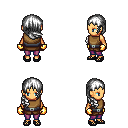
a pixel art fantasy rpg character, female body template, human, tanned skin, leather chest armor, magenta pants, white right-swept hairstyle, gold gloves, ghillies, four views (front, back, left, right), 2x2 character sprite sheet, small pixel art, hard edges, no anti-aliasing